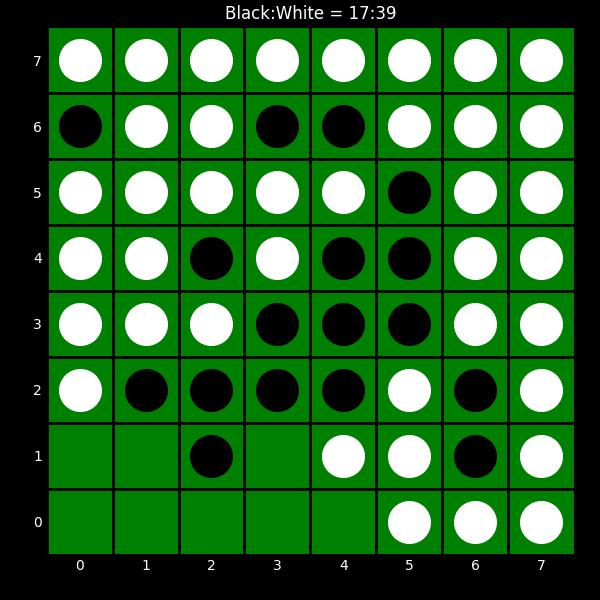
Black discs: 17
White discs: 39